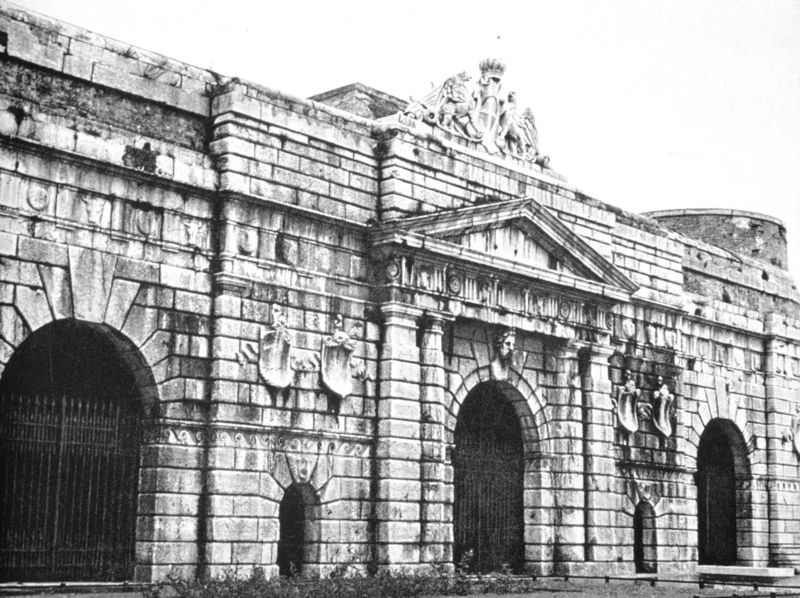
Titel: Porta Nuova
Künstler: Michele Sanmicheli
Standort: Verona
Institution: Porta Nuova
Schlagwörter: adler, dunkel, himmel, kopf, mann, weiß, dreieck, ausschnitt, grau, hell, pfeiler, schwarz, straße, säulen, tür, dach, gebäude, haus, schloss, zaun, wand, architektur, stein, steine, busch, büsche, gebüsch, gitter, pflanzen, front, krone, rund, turm, skulptur, relief, ecke, bogen, fassade, türen, giebel, mauer, ziegel, hecke, steinmauer, rundbogen, spitz, büste, ornamente, metall, tor, foto, fotografie, photographie, bögen, eingang, gewölbe, antike, festung, mauerwerk, seite, schwarzweiß, friedhof, architrav, photo, fries, aussenansicht, dreiecksgiebel, gemäuer, giebelfigur, portal, rustika, römer, schlussstein, tore, wappen, gesims, pforte, löwen, quader, grab, portikus, einfahrt, löwe, emblem, reliefs, laube, quadriga, bauwerk, nischen, gesimse, ekce, zwinger, lauben, sturzbögen